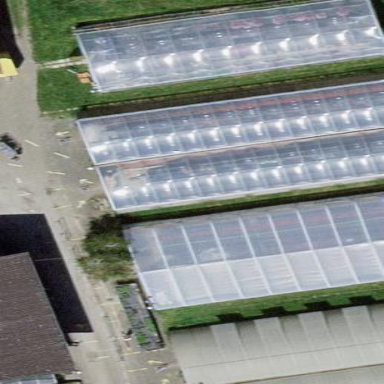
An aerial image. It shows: Greenhouse.